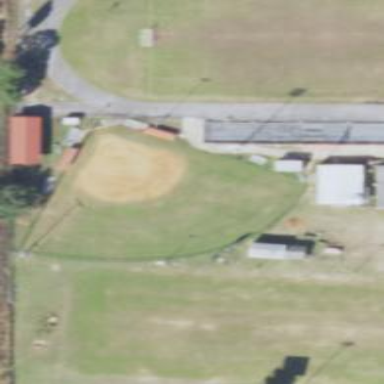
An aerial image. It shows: Softball pitch for leisure sports.